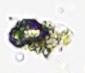
Label: Detritus